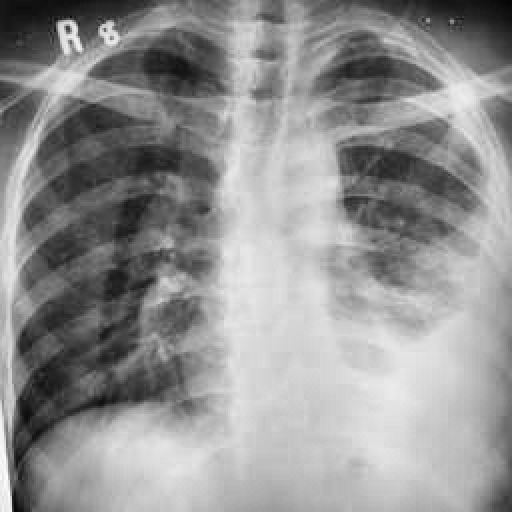
Finding: TUBERCULOSIS